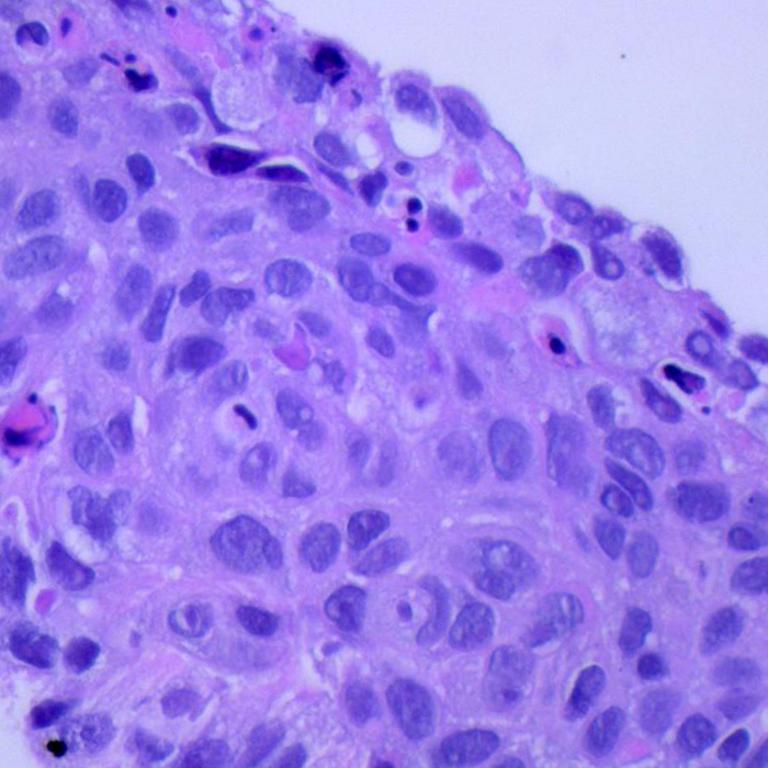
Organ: lung
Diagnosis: squamous carcinomas